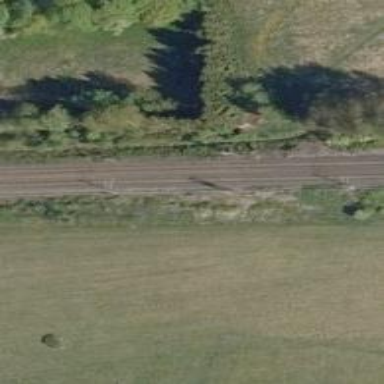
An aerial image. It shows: Railway with continuous electrified contact line.